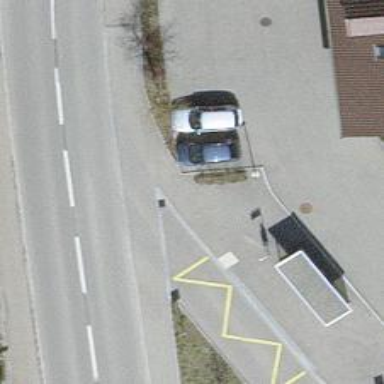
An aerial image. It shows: Platform for public transport with shelter.